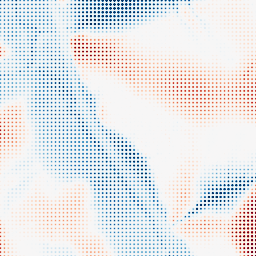
Category: morphological
Decomposition family: tophat_combined
Decomposition parameters: size: 50
Upsampling method: sinc_blackman
Upsampling parameters: scale: 8
kernel_size: 4
Upsampling scale: 8